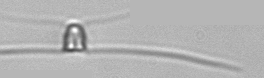
Label: Chaetoceros_similis